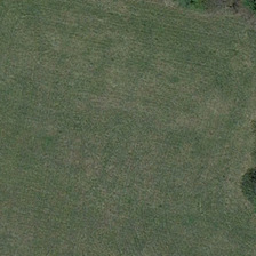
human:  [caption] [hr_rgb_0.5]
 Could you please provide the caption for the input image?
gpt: The grassland seems to be very open in some ways.

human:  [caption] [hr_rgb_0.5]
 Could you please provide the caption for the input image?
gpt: The grass seems open in some ways.

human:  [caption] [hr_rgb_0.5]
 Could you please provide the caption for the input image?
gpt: Large grass was planted in the vast pasture.

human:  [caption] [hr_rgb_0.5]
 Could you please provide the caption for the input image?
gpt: A lot of grass is planted on the vast pasture.

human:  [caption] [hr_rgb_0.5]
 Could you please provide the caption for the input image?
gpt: The lawn seems very open in some ways.